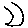
Label: moon